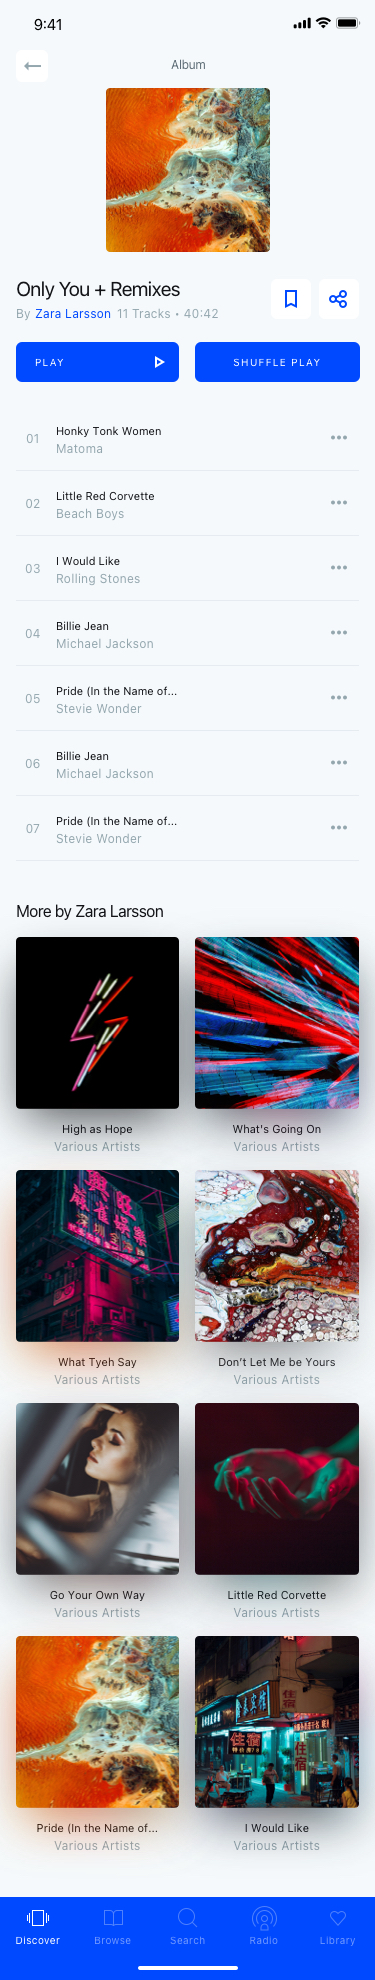
Text in this UI design:
11 Tracks • 40:42
By
Zara Larsson
Only You + Remixes
Album
More by Zara Larsson